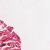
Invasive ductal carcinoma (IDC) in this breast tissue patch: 0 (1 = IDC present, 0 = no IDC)